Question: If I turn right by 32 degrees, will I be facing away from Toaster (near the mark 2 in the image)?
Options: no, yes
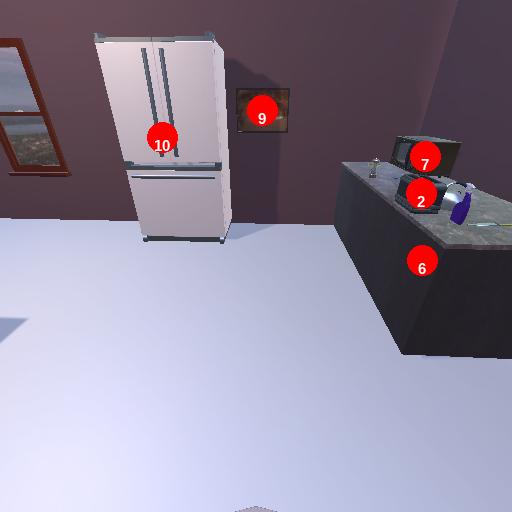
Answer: no